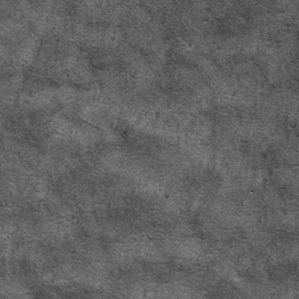
Label: frost